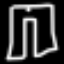
Label: pants